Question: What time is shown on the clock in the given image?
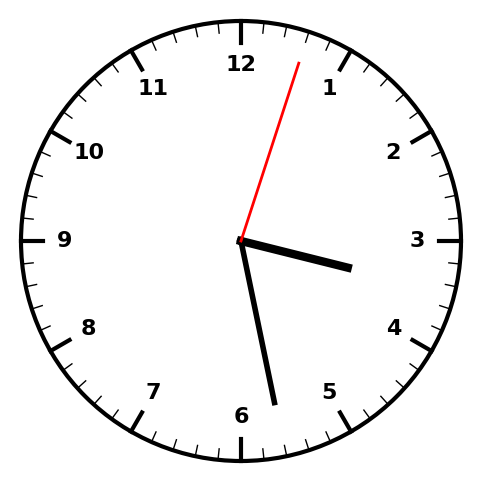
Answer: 03:28:03